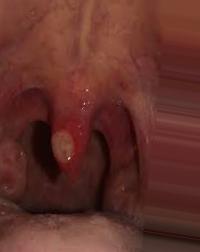
Condition: Mouth Ulcer